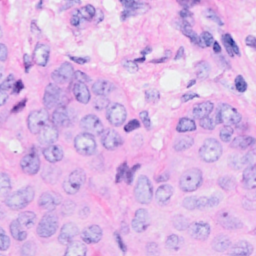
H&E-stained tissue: Breast